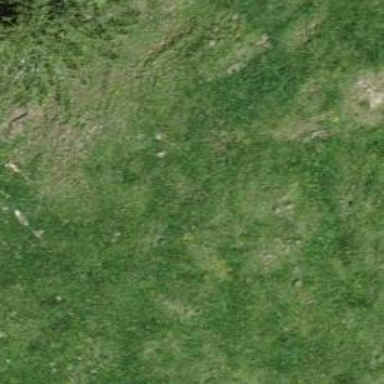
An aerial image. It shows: Grassy path.